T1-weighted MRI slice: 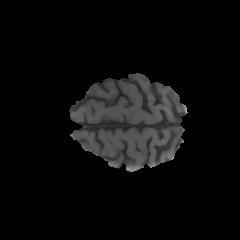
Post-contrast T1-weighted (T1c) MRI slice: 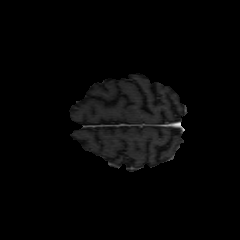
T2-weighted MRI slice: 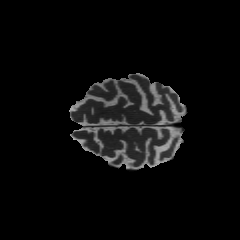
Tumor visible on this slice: no